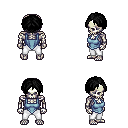
a pixel art fantasy rpg character, male body template, skeleton, blue vest, white pants, black parted hairstyle, four views (front, back, left, right), 2x2 character sprite sheet, small pixel art, hard edges, no anti-aliasing